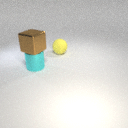
large cyan metal cylinder below large brown metal cube